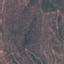
Label: HerbaceousVegetation